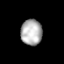
Tissue: prostate
Cell type: T cells
Senescence score: 0.3113
Nuclear area (px): 534
Mean DAPI intensity: 178.021